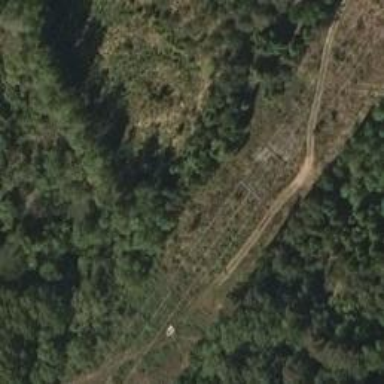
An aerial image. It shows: Archaeological site with historical significance.